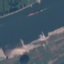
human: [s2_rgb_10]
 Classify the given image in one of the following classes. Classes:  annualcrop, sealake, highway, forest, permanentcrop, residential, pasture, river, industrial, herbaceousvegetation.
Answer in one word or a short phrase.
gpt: River